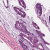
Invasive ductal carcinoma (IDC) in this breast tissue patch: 1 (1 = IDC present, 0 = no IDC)